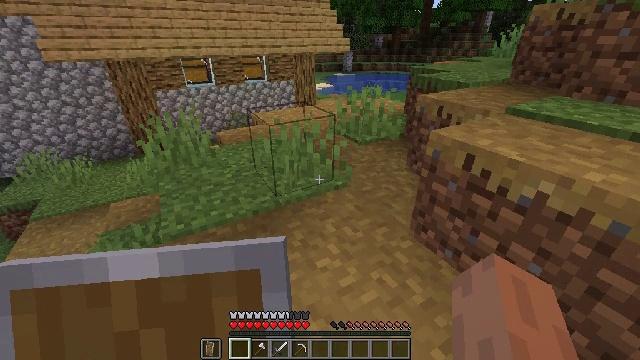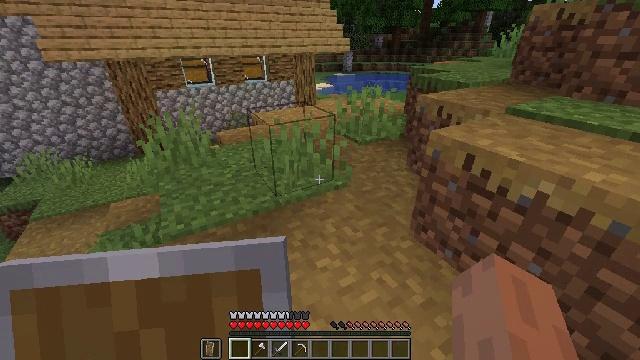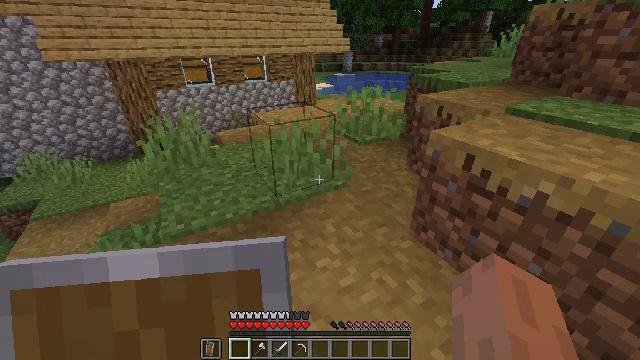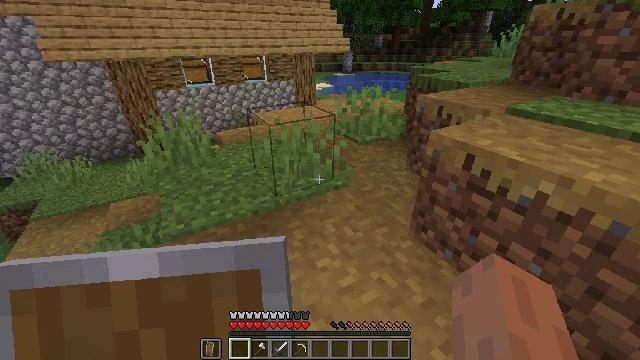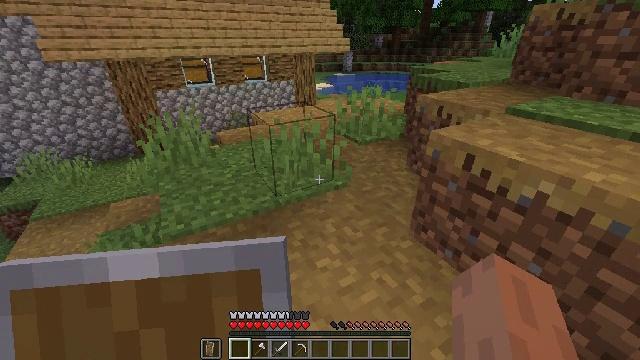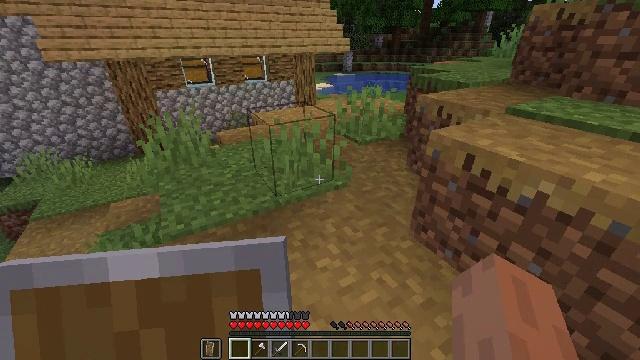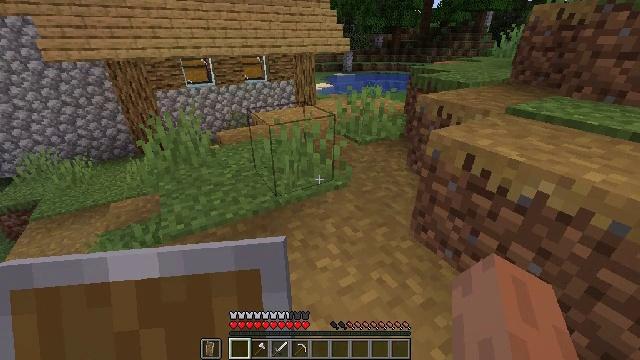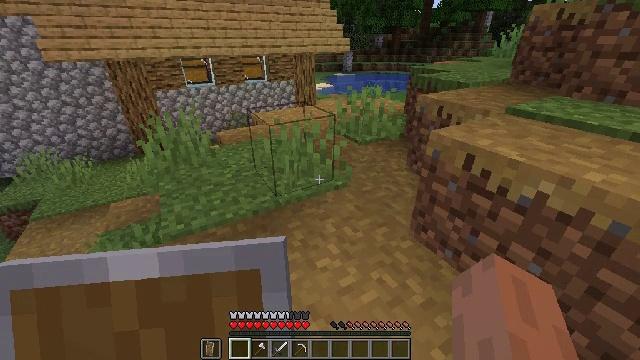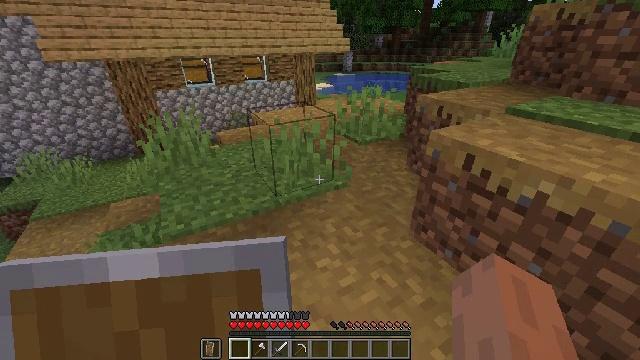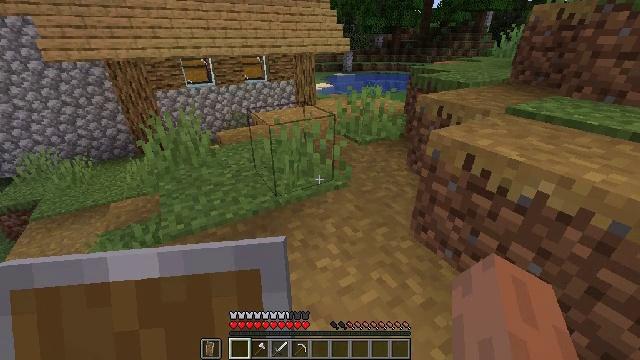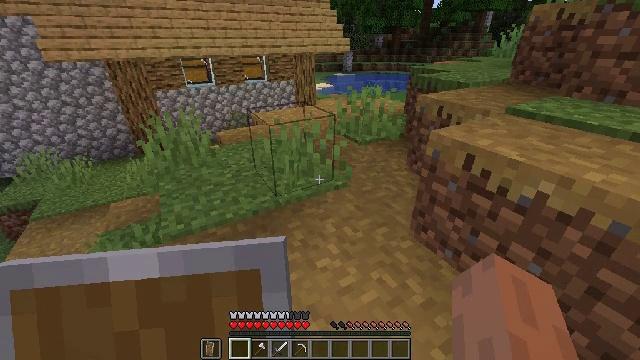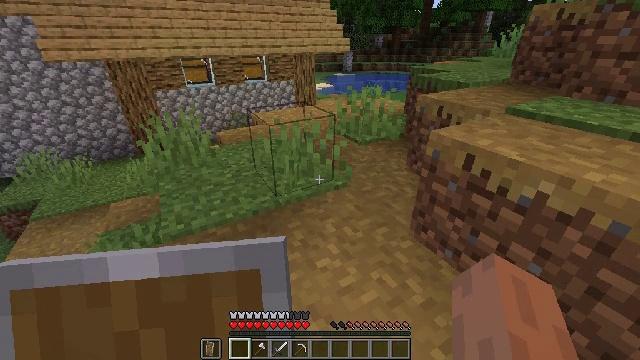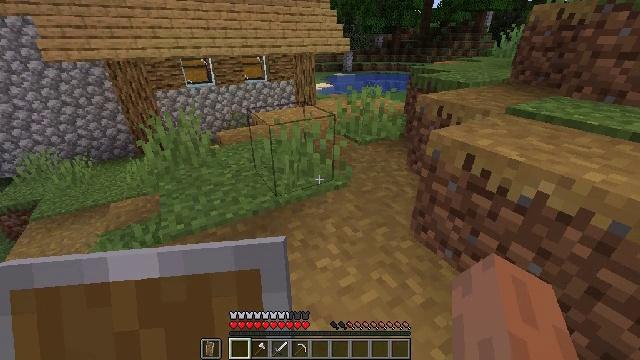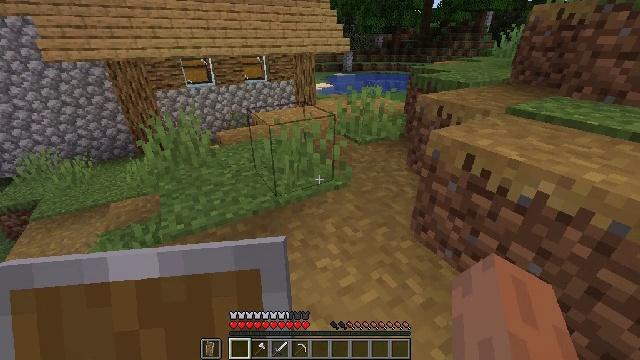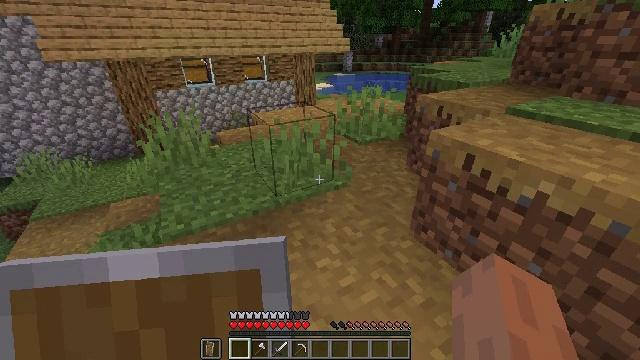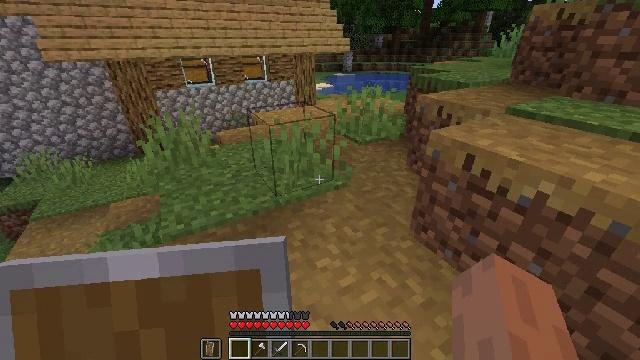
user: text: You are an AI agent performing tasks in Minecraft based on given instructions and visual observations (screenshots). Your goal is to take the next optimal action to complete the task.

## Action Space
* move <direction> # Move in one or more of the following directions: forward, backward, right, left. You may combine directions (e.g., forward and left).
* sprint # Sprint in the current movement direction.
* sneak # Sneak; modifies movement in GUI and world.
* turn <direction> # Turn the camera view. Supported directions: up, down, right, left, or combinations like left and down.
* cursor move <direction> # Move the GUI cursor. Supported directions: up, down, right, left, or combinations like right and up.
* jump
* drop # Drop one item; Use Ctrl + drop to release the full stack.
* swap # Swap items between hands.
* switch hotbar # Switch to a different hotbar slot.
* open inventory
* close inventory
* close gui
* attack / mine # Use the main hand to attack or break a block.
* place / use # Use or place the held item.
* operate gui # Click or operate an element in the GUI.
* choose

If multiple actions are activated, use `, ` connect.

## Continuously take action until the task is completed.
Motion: motion action
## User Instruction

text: craft item air
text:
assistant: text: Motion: no_op
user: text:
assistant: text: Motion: no_op
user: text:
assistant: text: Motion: no_op
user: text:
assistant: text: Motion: no_op
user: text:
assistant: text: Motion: no_op
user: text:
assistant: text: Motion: no_op
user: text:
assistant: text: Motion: no_op
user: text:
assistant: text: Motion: no_op
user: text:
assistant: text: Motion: no_op
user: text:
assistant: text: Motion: no_op
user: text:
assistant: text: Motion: no_op
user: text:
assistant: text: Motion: no_op
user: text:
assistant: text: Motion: no_op
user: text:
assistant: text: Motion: no_op
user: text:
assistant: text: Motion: no_op
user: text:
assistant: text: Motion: no_op
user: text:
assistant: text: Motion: no_op
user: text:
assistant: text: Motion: no_op
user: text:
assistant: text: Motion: no_op
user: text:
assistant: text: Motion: no_op
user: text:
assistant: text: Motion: no_op
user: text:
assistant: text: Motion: no_op
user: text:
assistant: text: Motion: no_op
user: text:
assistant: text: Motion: no_op
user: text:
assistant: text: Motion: no_op
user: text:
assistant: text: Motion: no_op
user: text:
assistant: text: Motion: no_op
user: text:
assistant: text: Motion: no_op
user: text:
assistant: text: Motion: no_op
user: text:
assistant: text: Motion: no_op